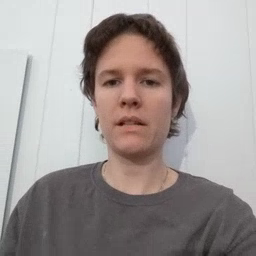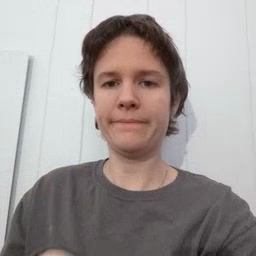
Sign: can